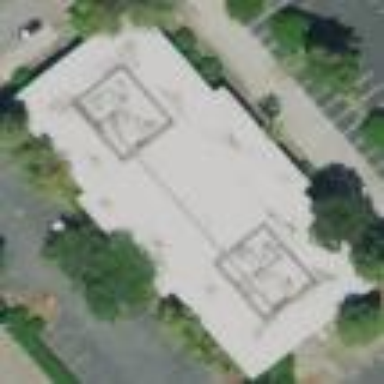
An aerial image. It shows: Building.